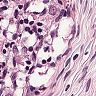
Metastatic tissue present: no